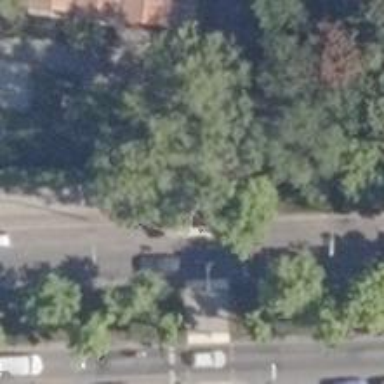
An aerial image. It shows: Sidewalk along the footway.